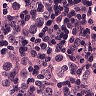
Metastatic tissue present: yes